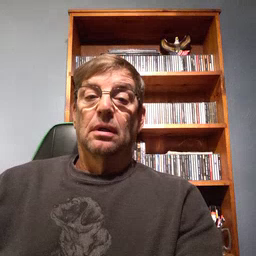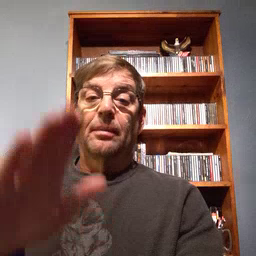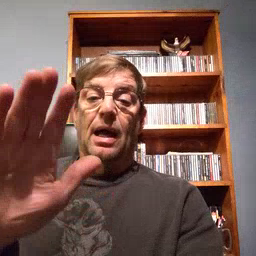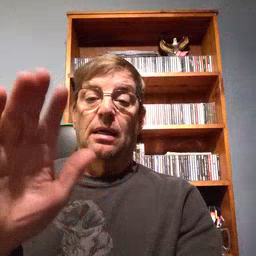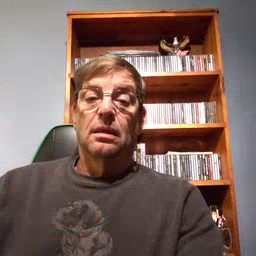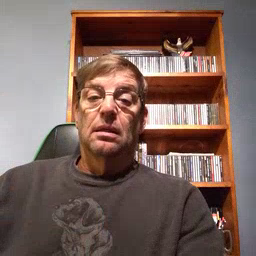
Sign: bye